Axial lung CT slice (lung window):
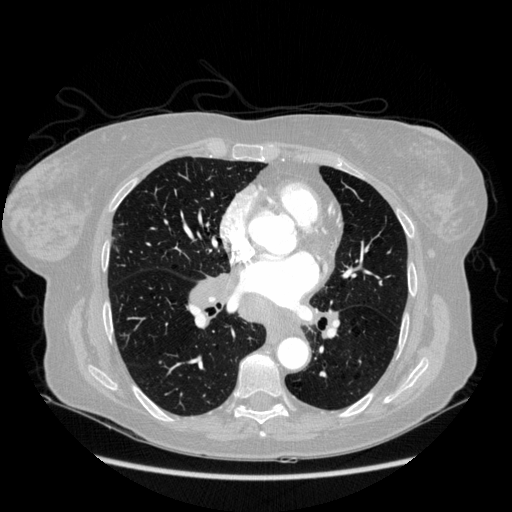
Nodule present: no